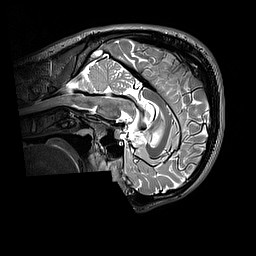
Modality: T2w
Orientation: sagittal
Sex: male
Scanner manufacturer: siemens
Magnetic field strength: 3 T
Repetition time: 3.2 s
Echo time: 0.409 s